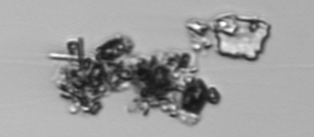
Label: Thalassiosira_TAG_external_detritus